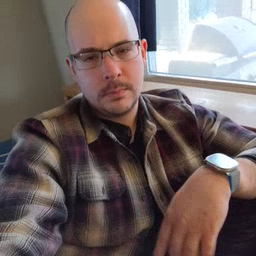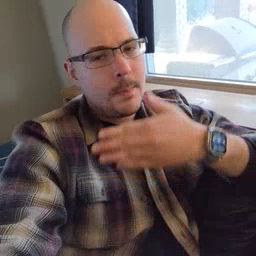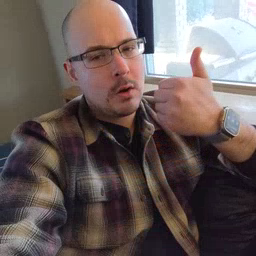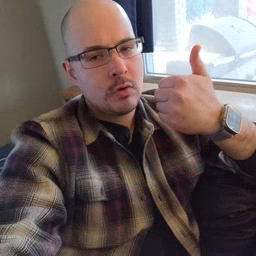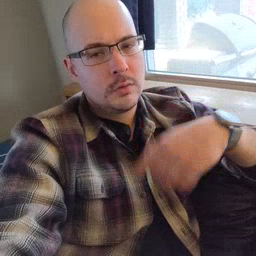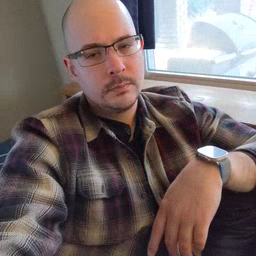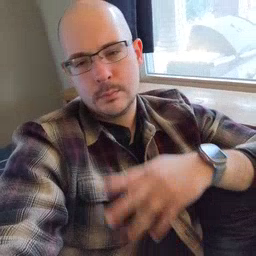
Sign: better